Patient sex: F
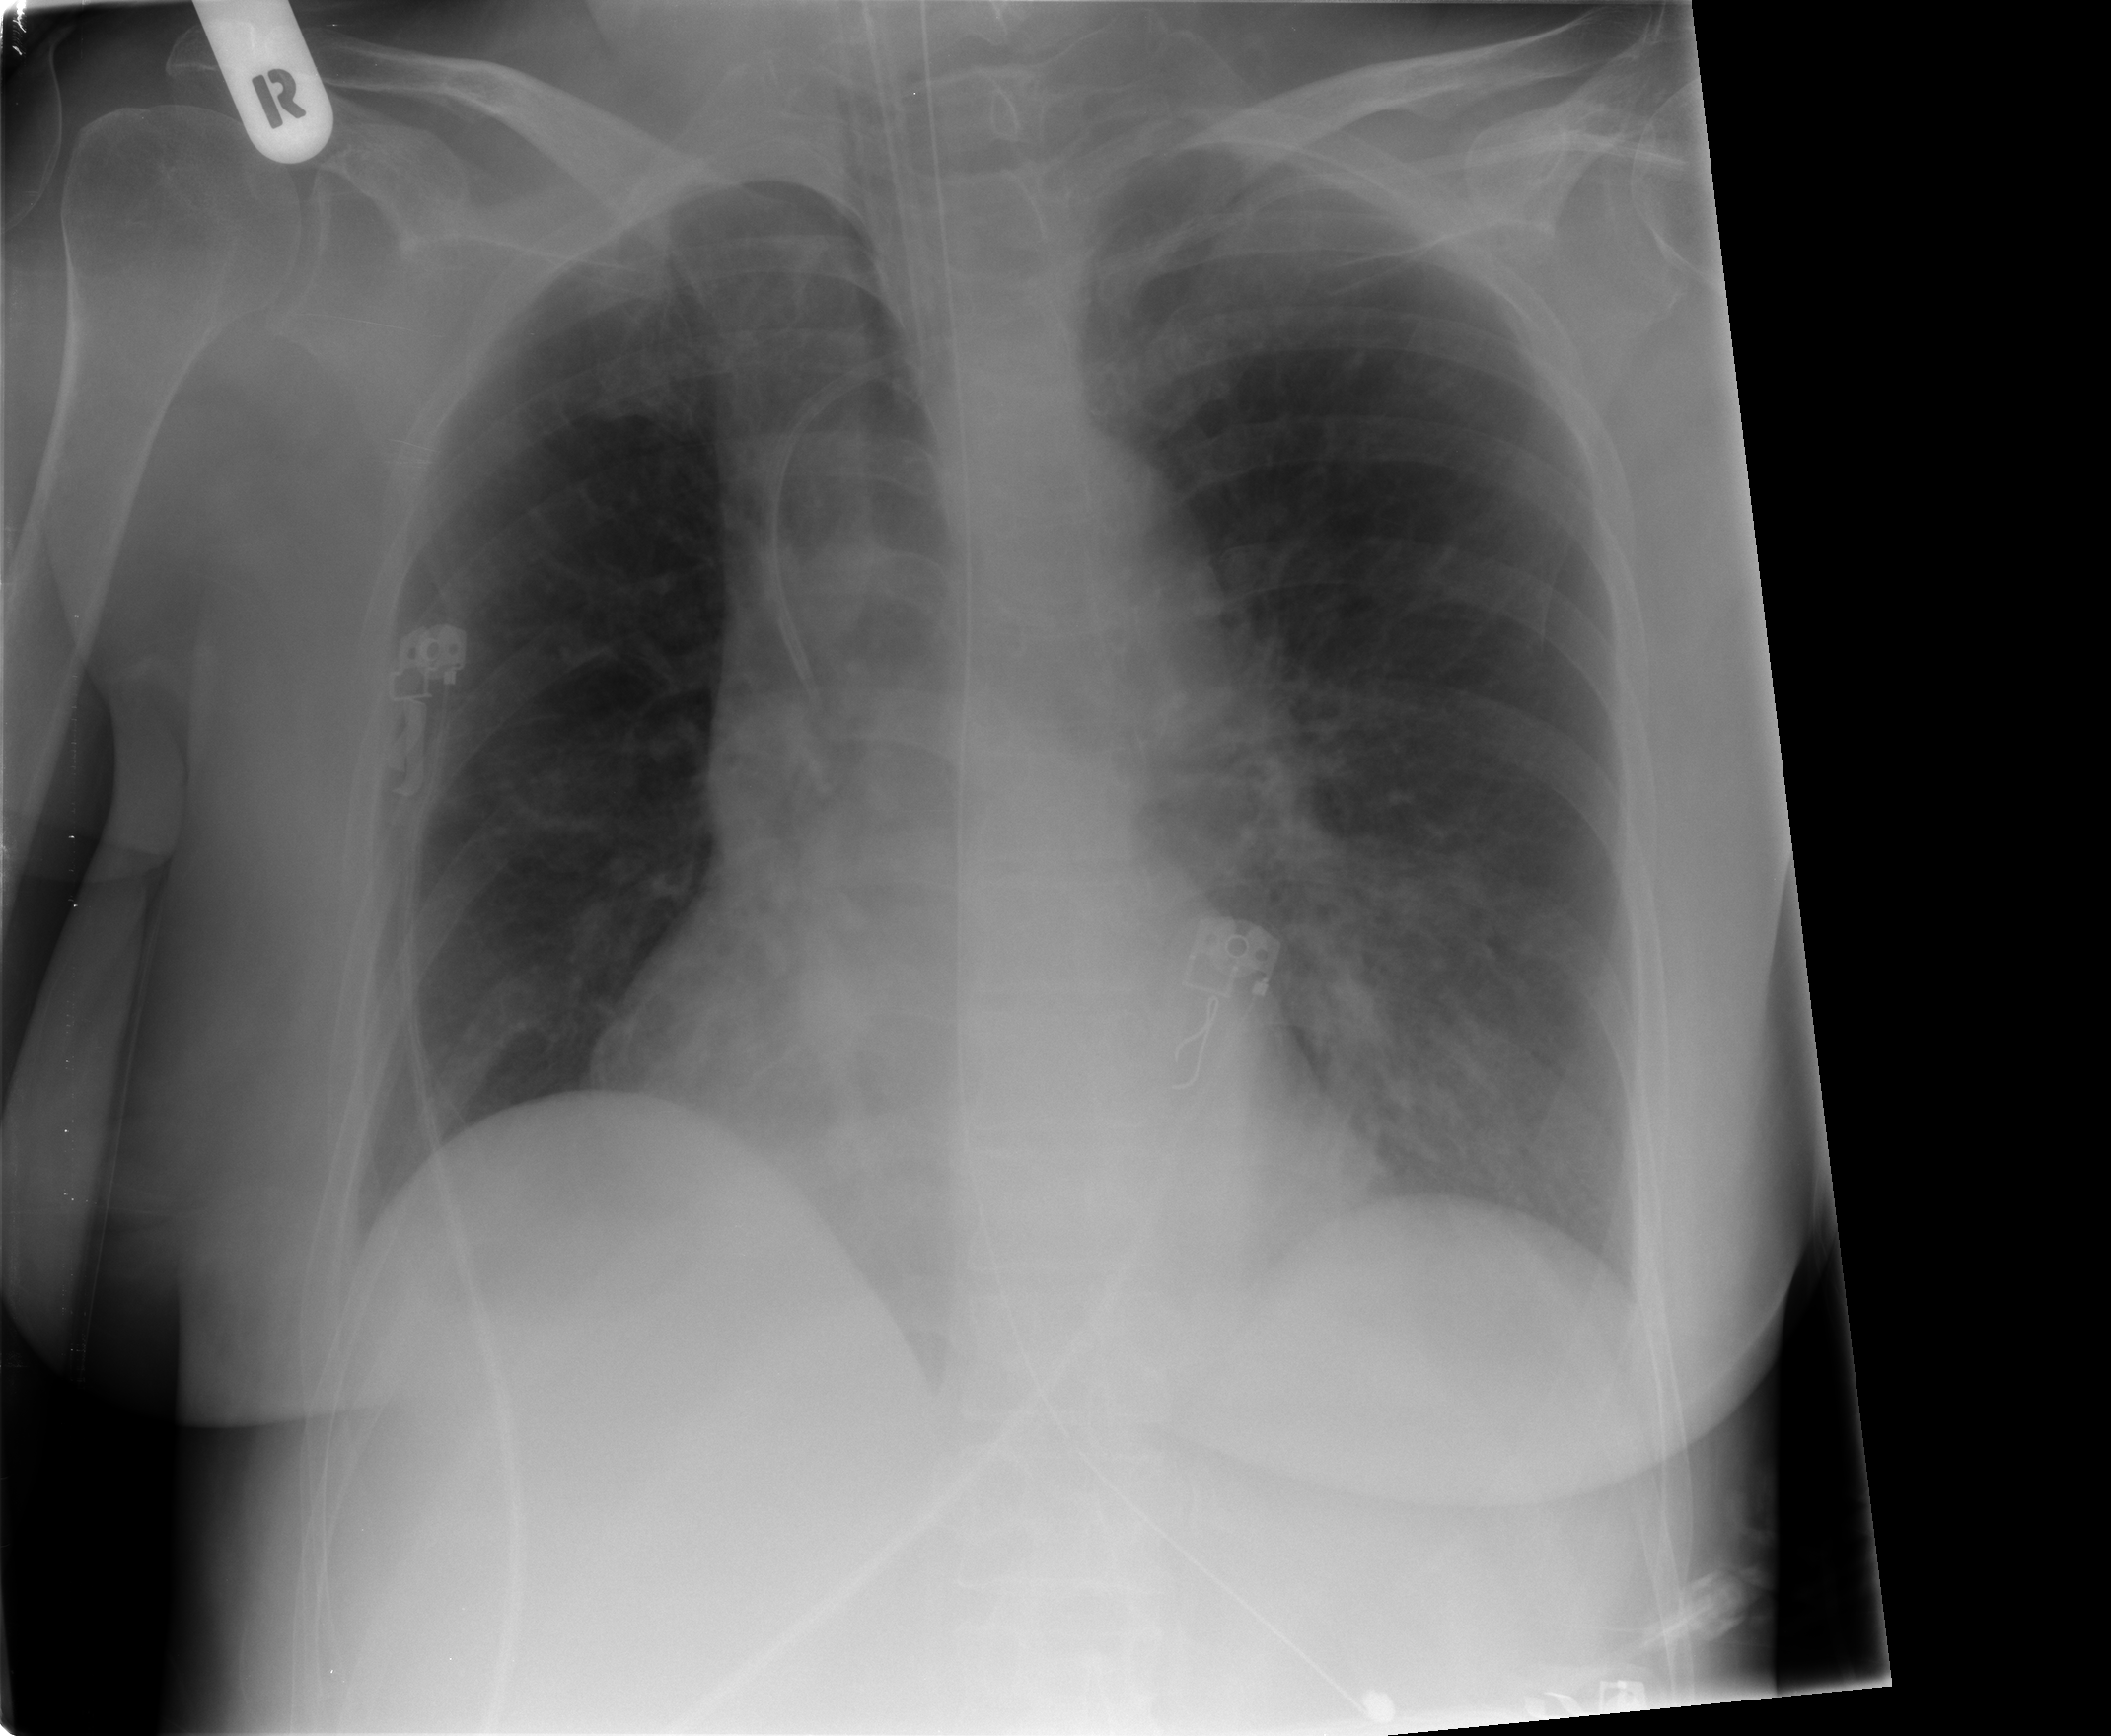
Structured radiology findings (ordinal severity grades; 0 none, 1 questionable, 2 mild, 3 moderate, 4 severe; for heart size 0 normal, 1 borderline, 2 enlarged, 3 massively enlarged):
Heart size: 0
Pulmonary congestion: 0
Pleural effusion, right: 0
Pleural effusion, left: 0
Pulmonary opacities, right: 0
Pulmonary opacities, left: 1
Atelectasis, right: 0
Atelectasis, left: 1